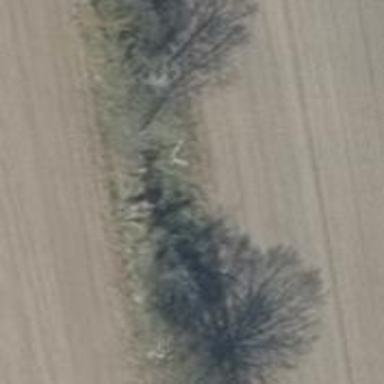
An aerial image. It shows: Row of deciduous broadleaved trees.